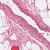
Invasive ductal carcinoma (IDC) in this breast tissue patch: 0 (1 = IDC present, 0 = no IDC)